Interaction volume radius: 10 \u00c5
Interaction volume height: 30 \u00c5
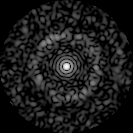
Disorder parameter: 0.8319